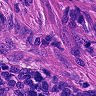
Metastatic tissue present: yes